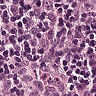
Metastatic tissue present: yes